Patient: sex M, age 94
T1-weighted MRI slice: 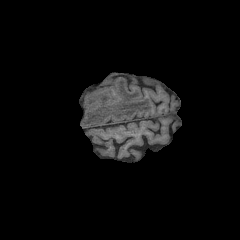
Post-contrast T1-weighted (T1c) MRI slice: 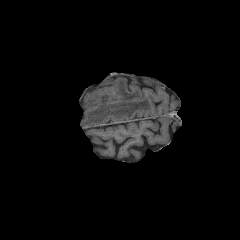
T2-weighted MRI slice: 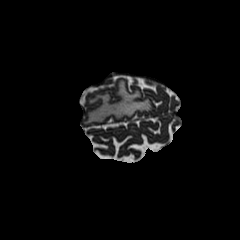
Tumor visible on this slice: yes
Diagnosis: Glioblastoma, IDH-wildtype
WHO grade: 4